Field crop: maize
Growth stage: 2
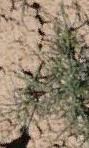
Species: salsola